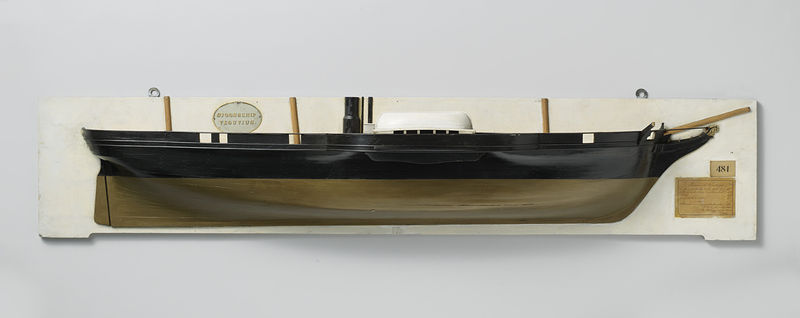
Titel: Halfmodel van een raderstoomschip
Künstler: Rijkswerf Rotterdam
Standort: Amsterdam
Institution: Rijksmuseum
Schlagwörter: bois, plan, maquette, bateau, coque